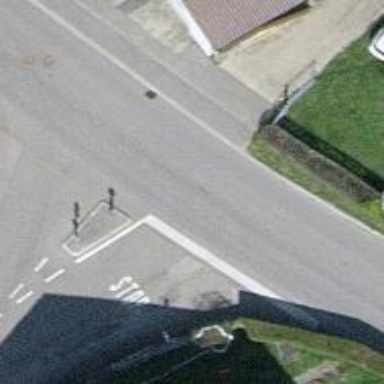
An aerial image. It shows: Tertiary road with asphalt surface.